Question: I'm having a problem I cannot solve, it seems weird to me but I hope you guys can figure out a solution.
The thing is, some a etiquettes of my website (not all of them) are smaller in size than the img they contain, and they're displaced, which affects the layout as it looks like a bottom margin.
Here's a picture of it, if you need any other info just let me know.
Thank you.
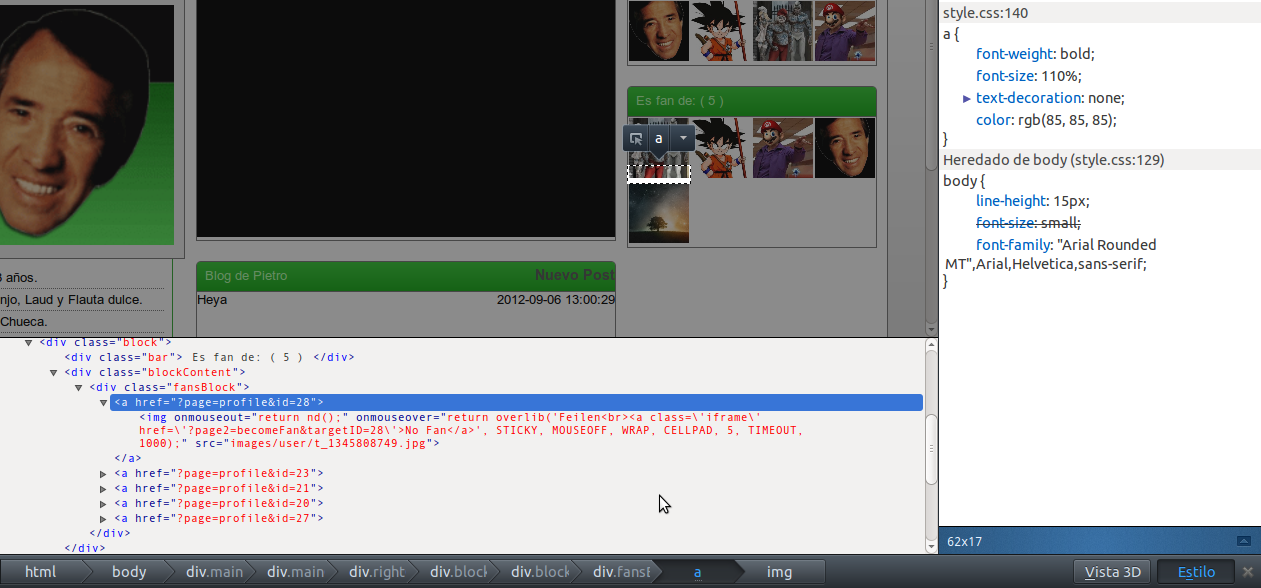
Answer: Try adding this to your CSS:
'''
img{vertical-align:bottom}
'''
I'll give further explanation if this works.